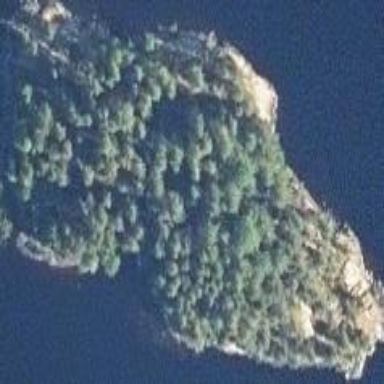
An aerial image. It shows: Islet surrounded by woodland.